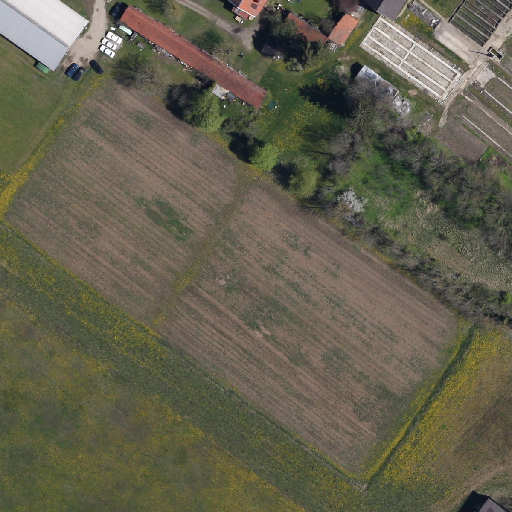
Referring expression: impervious surface